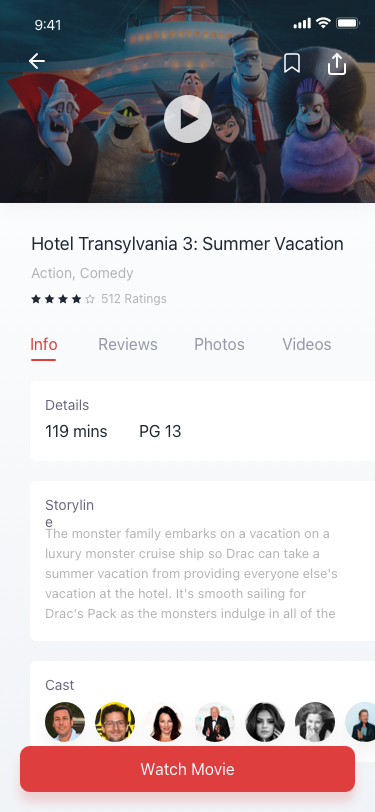
Text in this UI design:
Hotel Transylvania 3: Summer Vacation
Action, Comedy
512 Ratings
Info
Reviews
Photos
Videos
The monster family embarks on a vacation on a luxury monster cruise ship so Drac can take a summer vacation from providing everyone else's vacation at the hotel. It's smooth sailing for Drac's Pack as the monsters indulge in all of the shipboard fun the cruise has to offer, from monster  …
Storyline
Details
119 mins
PG 13
Cast
Watch Movie